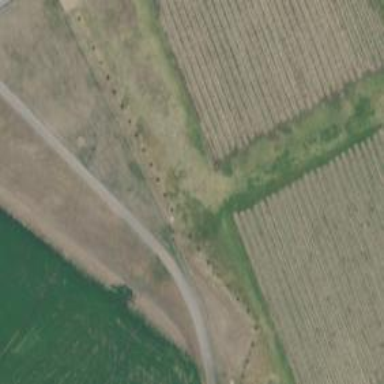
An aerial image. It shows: Agricultural area marked by row of trees.